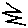
Label: zigzag